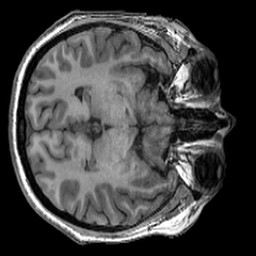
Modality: T1w
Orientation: axial
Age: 40
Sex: female
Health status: ill
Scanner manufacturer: ge
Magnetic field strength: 3 T
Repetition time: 0.008164 s
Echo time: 0.003184 s